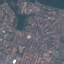
Land use / land cover: Residential